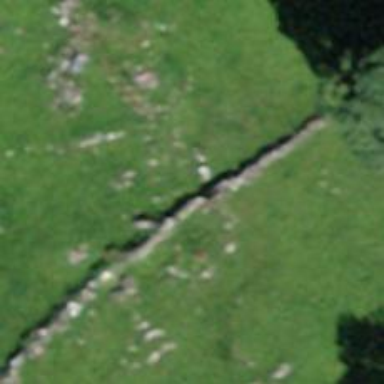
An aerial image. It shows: Dry stone wall barrier.